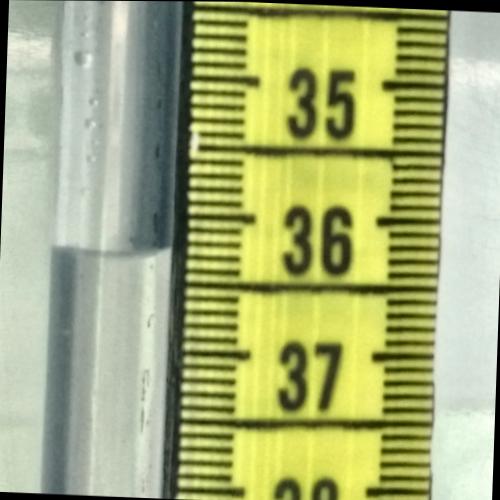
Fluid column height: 36.3 cm